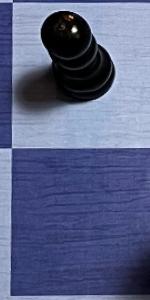
Label: Empty